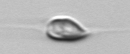
Label: Chrysochromulina